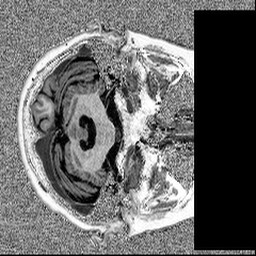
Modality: MP2RAGE
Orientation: axial
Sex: female